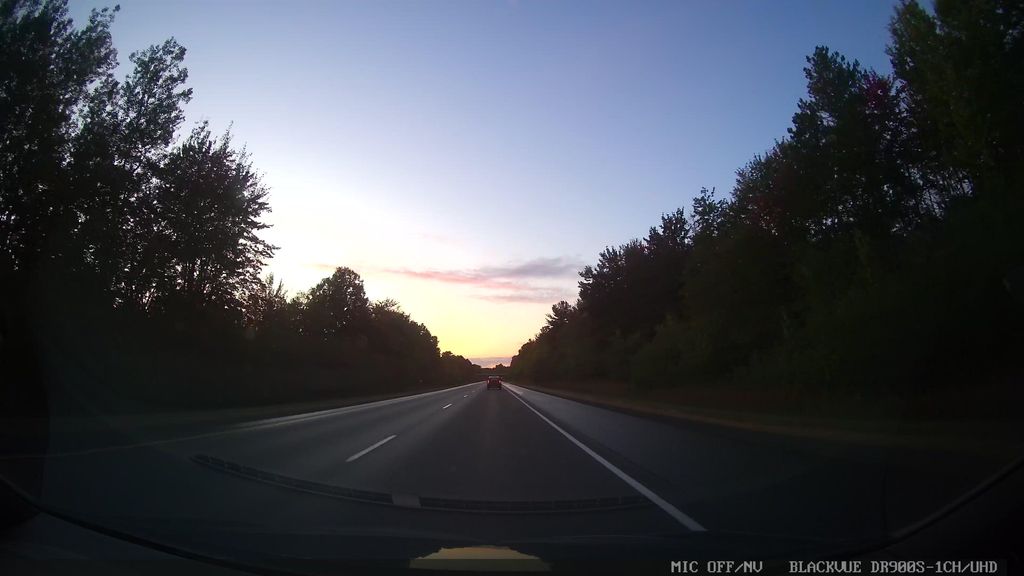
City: ottawa-gatineau